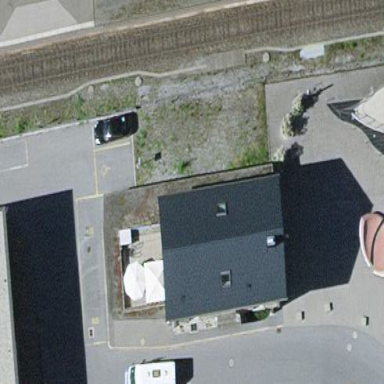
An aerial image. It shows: Train station building.